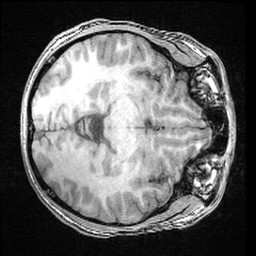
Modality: T1w
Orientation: axial
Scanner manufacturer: ge
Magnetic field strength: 3 T
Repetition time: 0.008572 s
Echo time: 0.003384 s